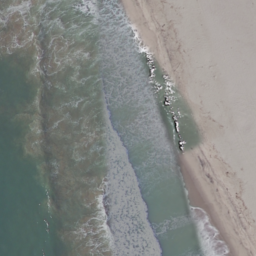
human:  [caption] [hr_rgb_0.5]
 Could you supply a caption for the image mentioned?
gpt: Waves come to the white sand beach over and over again and throw up white foams .

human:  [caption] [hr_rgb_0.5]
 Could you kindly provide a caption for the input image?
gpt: This is a beach with green sea and white sands .

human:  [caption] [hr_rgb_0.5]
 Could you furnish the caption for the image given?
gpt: Waves slapping a white sand beach throw up white foam .

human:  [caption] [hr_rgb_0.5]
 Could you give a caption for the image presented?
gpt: The waves coming over and over again to the sand beach .

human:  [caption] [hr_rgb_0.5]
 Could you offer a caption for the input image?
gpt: Waves come to the white sand beach over and over again with white foasm .